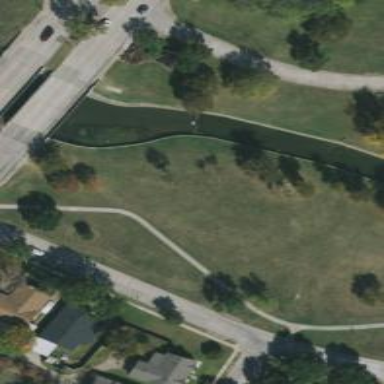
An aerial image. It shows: Disc golf basket.